Question: this is my JSON
'''
{"status":1,"error":0,"packet_list":[{"booked_packet_id":"22597002","booking_date":"29\/01\/2020","track_number":"LE782095573","track_number_short":"782095573","booked_packet_weight":"500","arival_dispatch_weight":"947","booked_packet_vol_weight_w":"0","booked_packet_vol_weight_h":null,"booked_packet_vol_weight_l":null,"booked_packet_no_piece":"1","booked_packet_collect_amount":"0.00","booked_packet_order_id":"Clothes","origin_country_name":"PAKISTAN
","origin_city_name":"LAHORE","destination_city_name":"KARACHI","invoice_number":"IBLE5027089","invoice_date":"2020-02-18","shipment_name_eng":"Printed Mobile Covers","shipment_email":"hello@covers.pk","shipment_phone":"<PHONE>","shipment_address":"HOUSE # 310 KAMRAN BLOCK ALLAMA IQBAL TOWN LAHORE","consignment_name_eng":"Umer Shabbir","consignment_email":null,"consignment_phone":"<PHONE>","consignment_phone_two":"0","consignment_phone_three":"0","consignment_address":"Ali Garh Bakery, PIB Colony near Jama Masjid Karachi","special_instructions":"Clothes Shahnaz Khala","booked_packet_status":"Delivered","status_remarks":"Array\/Array","Tracking Detail":[{"Status":"Shipment picked in LAHORE MAIN CITY","Activity_Date":"2020-01-29","Activity_Time":"22:50:57","Activity_datetime":"2020-01-29 22:50:57"},{"Status":"Dispatched to KHI MAIN OFFICE","Activity_Date":"2020-01-29","Activity_Time":"23:52:36","Activity_datetime":"2020-01-29 23:52:36"},{"Status":"Arrived at Station in KARACHI LOCAL","Reciever_Name":null,"Activity_Date":"2020-01-30","Activity_Time":"13:59:00","Reason":null,"Activity_datetime":"2020-01-30 13:59:00"},{"Status":"Assigned to courier in KARACHI LOCAL","Reciever_Name":null,"Activity_Date":"2020-01-31","Activity_Time":"08:33:12","Reason":null,"Activity_datetime":"2020-01-31 08:33:12"},{"Status":"Delivered","Reciever_Name":"UMER","Activity_Date":"2020-01-31","Activity_Time":"10:44:33","Reason":"SELF","Activity_datetime":"2020-01-31 10:44:33"}]}]}
'''
and this is my JSON beautifier result via an online tool

Here is my php code to echo data
'''
foreach ($arr['packet_list'] as $a){
echo '<strong>Courier Name: </strong> Leopards Courier';
echo '<br>';
echo '<strong>Tracking #: </strong>' . $a['track_number'];
echo '<br>';
echo '<strong>Current Status: </strong>' . $a['booked_packet_status'];
echo '<br>';
echo '<br>';
echo '<strong>Booking Date: </strong>' . $a['booking_date'];
echo '<br>';
echo '<strong>Customer Name: </strong>' . $a['consignment_name_eng'];
echo '<br>';
echo '<strong>Destination City: </strong>' . $a['destination_city_name'];
echo '<br>';
echo '<br>';
}
foreach ($arr['Tracking Detail'] as $b){
echo '<strong>Status: </strong>' . $b['Status'];
}
'''
The 'packet_list' loop returns everything perfect but the error is 'Tracking Detail' did not return anything. I want to display all data available in a Tracking Detail. How to do this?
Thank You
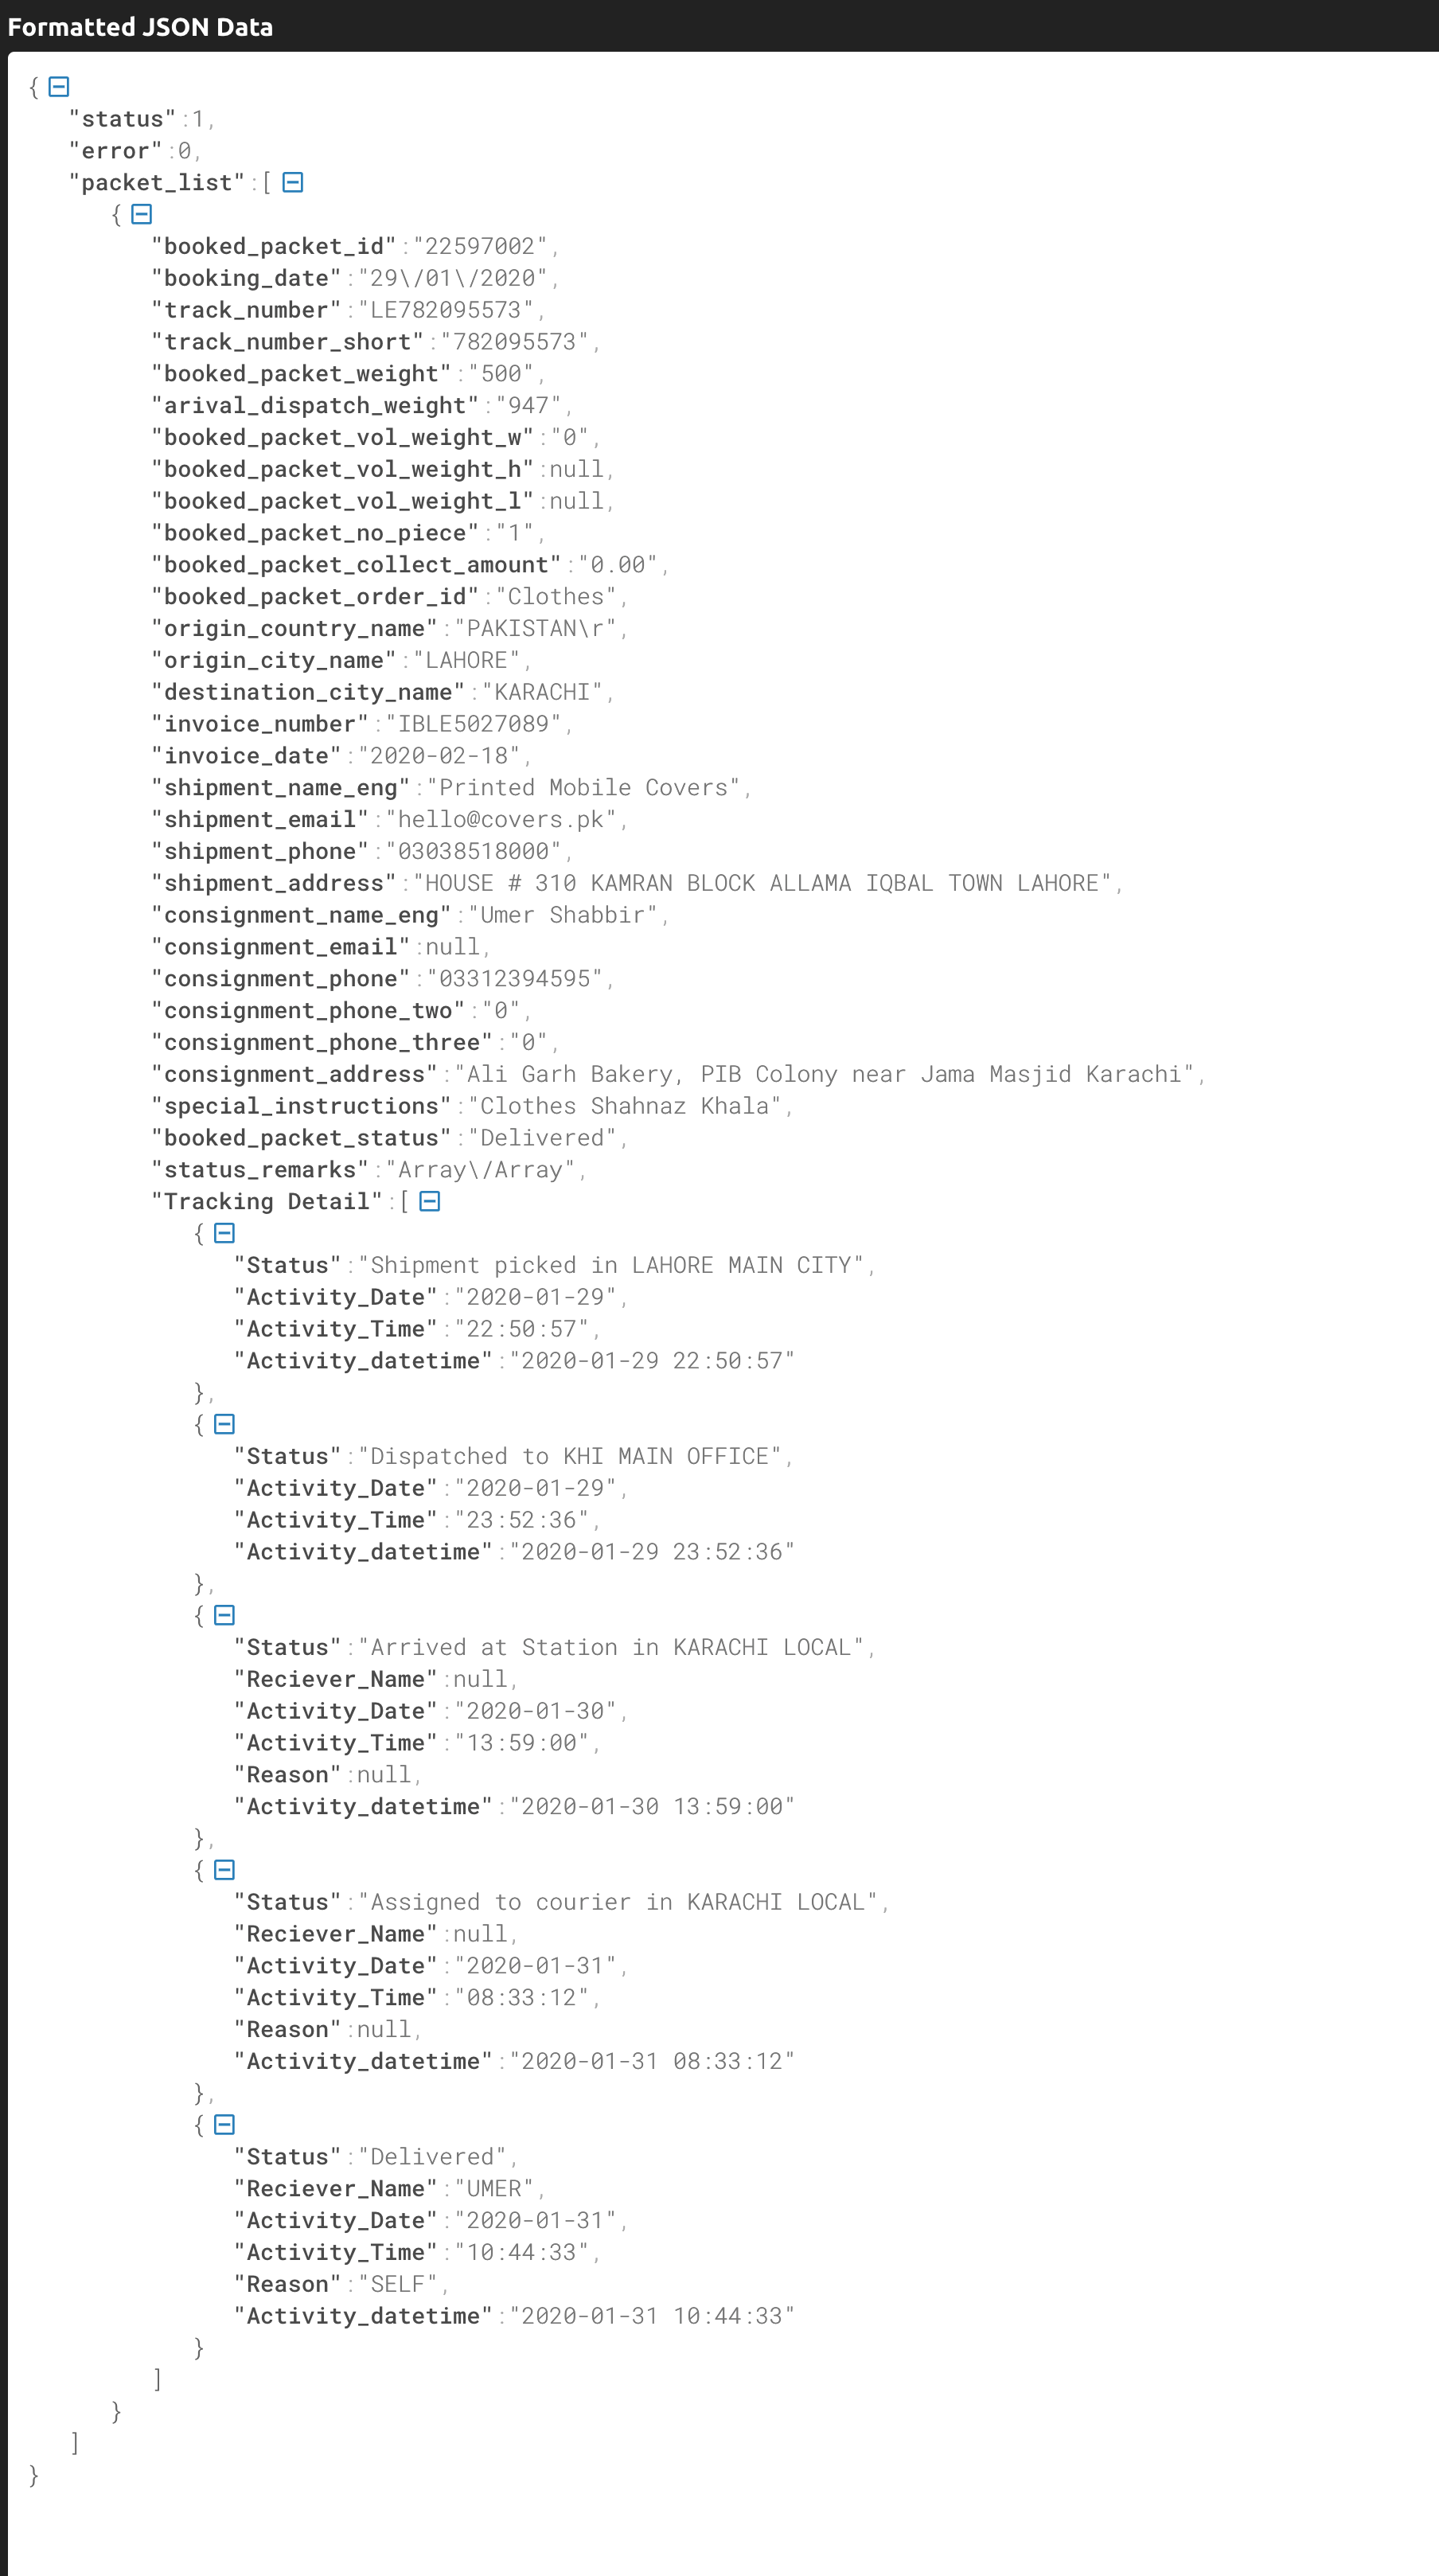
Answer: 'Tracking Detail' isn't located at '$arr['Tracking Detail']'. It's located at '$arr['packet_list'][0,1,2...]['Tracking Detail']', ie. it's a sub-array under each packet's array. For the simplest solution to output tracking details after each packet, using your code, nest the loops as follows:
'''
foreach ($arr['packet_list'] as $a){
echo '<strong>Courier Name: </strong> Leopards Courier';
echo '<br>';
echo '<strong>Tracking #: </strong>' . $a['track_number'];
echo '<br>';
echo '<strong>Current Status: </strong>' . $a['booked_packet_status'];
echo '<br>';
echo '<br>';
echo '<strong>Booking Date: </strong>' . $a['booking_date'];
echo '<br>';
echo '<strong>Customer Name: </strong>' . $a['consignment_name_eng'];
echo '<br>';
echo '<strong>Destination City: </strong>' . $a['destination_city_name'];
echo '<br>';
echo '<br>';
// Notice how we're using **$a**['Tracking Detail'] here.
foreach ($a['Tracking Detail'] as $b){
echo '<strong>Status: </strong>' . $b['Status'];
}
}
'''